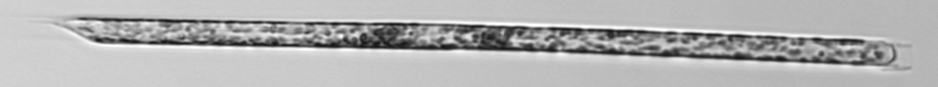
Label: Rhizosolenia